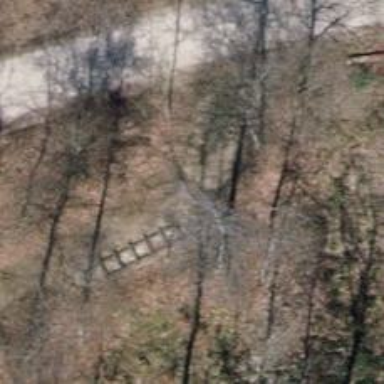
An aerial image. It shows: Set of steps with gravel surface. There is ramp available as well.